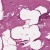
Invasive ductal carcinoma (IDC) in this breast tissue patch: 0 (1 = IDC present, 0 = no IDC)